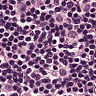
Metastatic tissue present: no